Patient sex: M
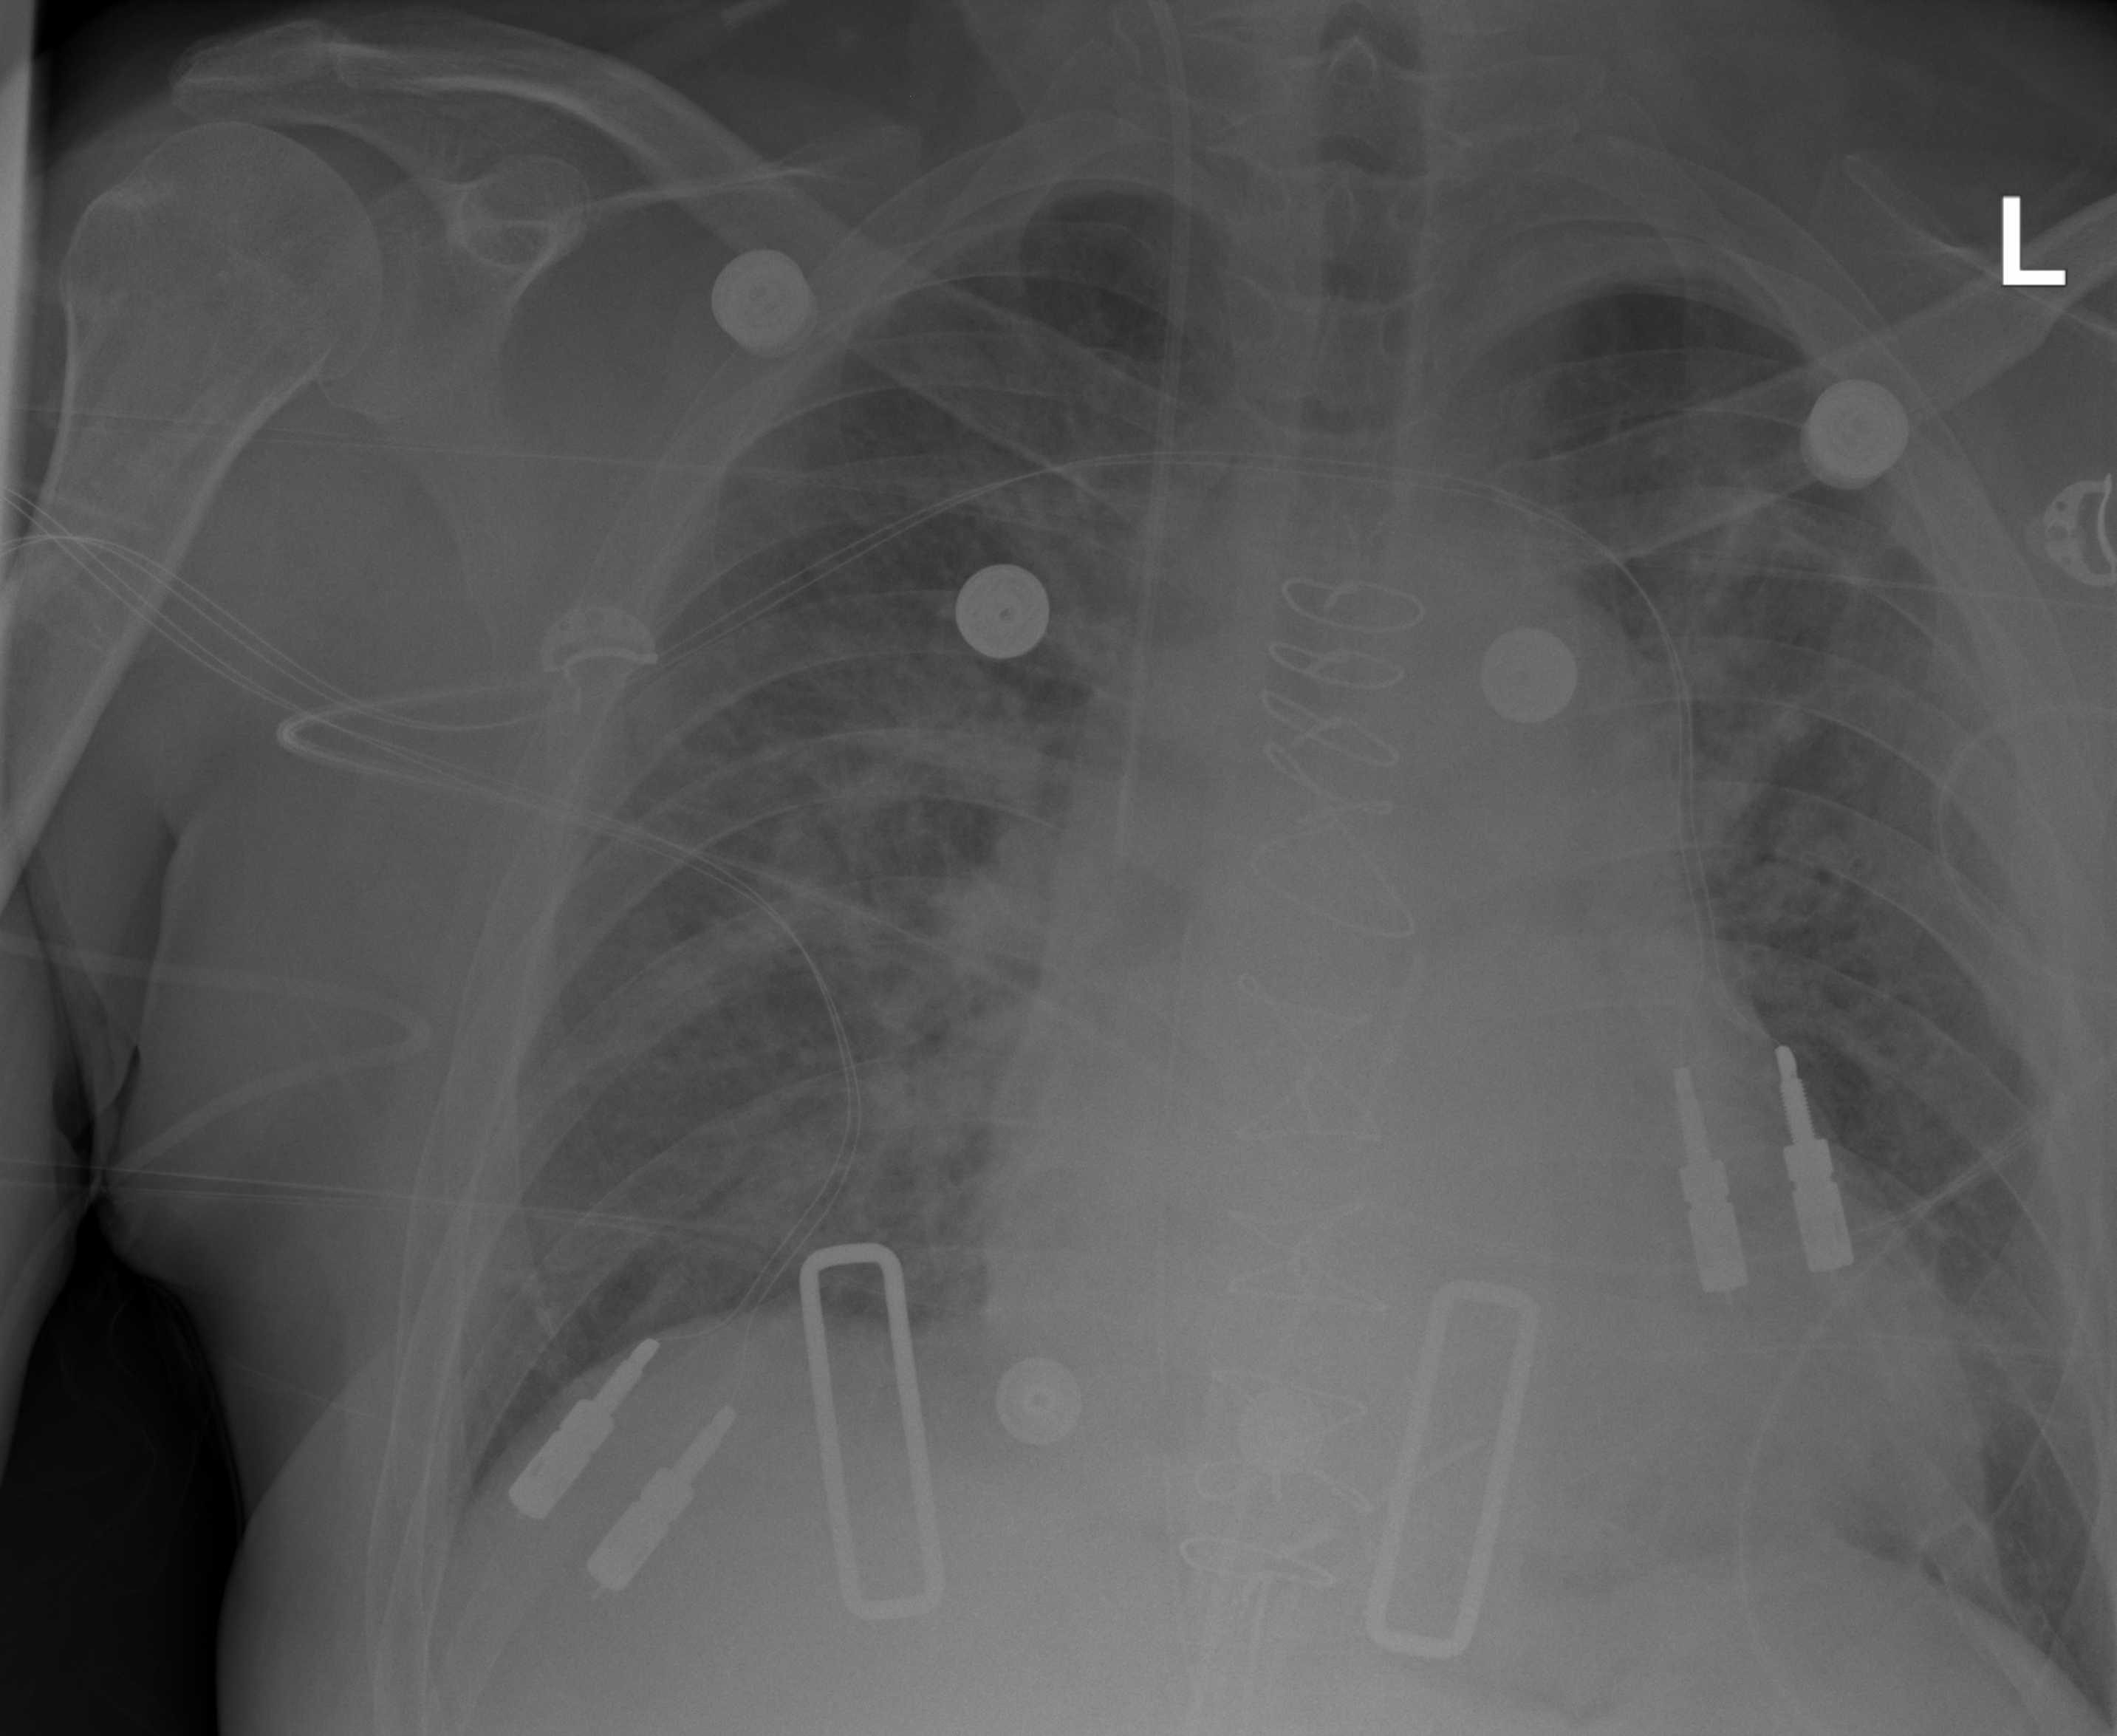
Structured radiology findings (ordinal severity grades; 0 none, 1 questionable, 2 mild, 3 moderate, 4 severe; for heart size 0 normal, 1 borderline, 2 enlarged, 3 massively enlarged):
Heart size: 2
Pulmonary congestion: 2
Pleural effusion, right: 0
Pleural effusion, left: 0
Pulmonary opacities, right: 3
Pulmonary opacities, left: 2
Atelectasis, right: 3
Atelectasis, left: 2